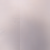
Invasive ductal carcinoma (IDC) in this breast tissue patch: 0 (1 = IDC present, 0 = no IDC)